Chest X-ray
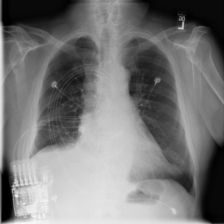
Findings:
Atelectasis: positive
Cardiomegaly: negative
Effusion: positive
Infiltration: negative
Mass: negative
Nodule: negative
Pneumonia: negative
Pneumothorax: negative
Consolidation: negative
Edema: negative
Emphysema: negative
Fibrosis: negative
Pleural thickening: positive
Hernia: negative